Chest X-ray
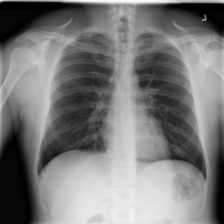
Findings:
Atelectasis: negative
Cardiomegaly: negative
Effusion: negative
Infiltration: negative
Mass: negative
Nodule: negative
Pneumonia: negative
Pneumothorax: negative
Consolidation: negative
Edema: negative
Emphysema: negative
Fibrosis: negative
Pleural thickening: negative
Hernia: negative